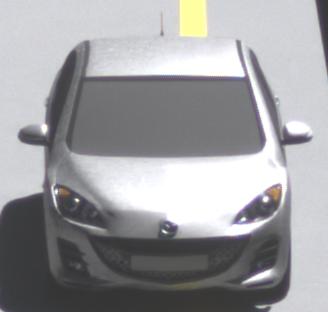
Make: Mazda
Model: 3 1.6
Detailed model: 3 (BL)
Model produced from: 2009/05
Model produced until: 2010/12
Doors: 5
Color: white
Road condition: dry road
Daytime: midday
Contrast: high contrast